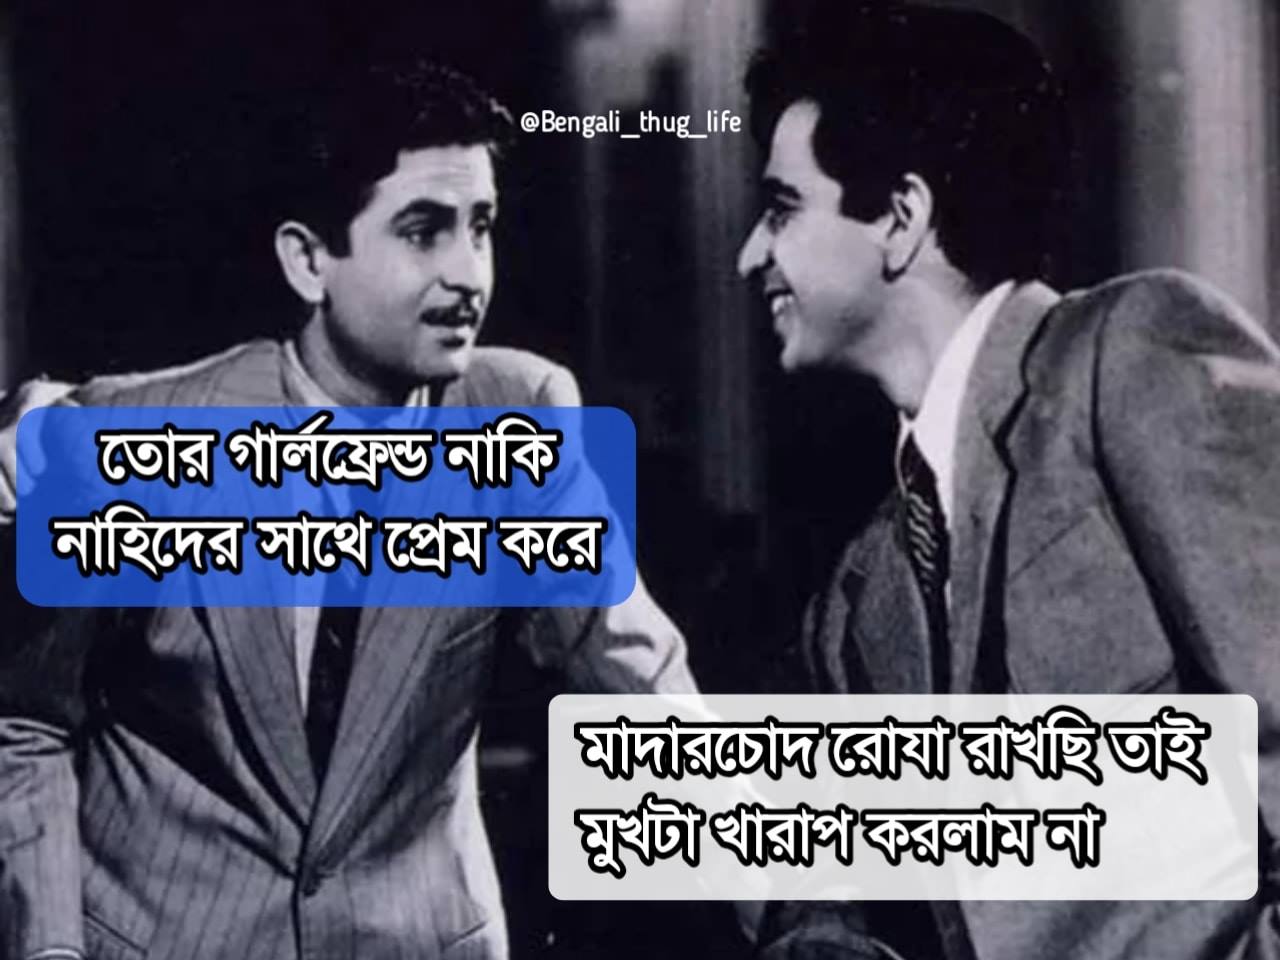
Text: তোর গালফ্রেন্ড নাকি নাহিদের সাথে প্রেম করে   মাদারচোদ রোযা রাখছি তাই মুখটা খারাপ করলাম না
Label: Hate
Hate category: Personal Offence
Targeted group: Individual